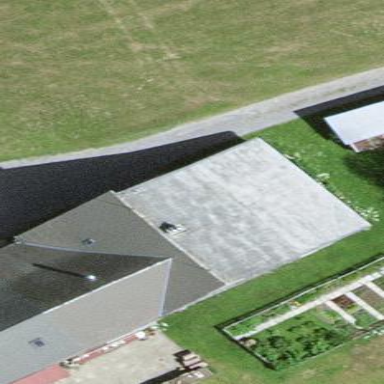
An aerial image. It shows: Gabled roofed house.